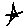
Label: star